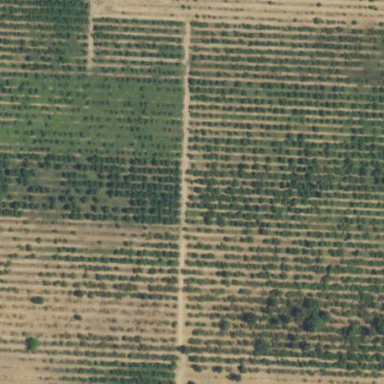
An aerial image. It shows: Orchard.